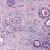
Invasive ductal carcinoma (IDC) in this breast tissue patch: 0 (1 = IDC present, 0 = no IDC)